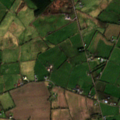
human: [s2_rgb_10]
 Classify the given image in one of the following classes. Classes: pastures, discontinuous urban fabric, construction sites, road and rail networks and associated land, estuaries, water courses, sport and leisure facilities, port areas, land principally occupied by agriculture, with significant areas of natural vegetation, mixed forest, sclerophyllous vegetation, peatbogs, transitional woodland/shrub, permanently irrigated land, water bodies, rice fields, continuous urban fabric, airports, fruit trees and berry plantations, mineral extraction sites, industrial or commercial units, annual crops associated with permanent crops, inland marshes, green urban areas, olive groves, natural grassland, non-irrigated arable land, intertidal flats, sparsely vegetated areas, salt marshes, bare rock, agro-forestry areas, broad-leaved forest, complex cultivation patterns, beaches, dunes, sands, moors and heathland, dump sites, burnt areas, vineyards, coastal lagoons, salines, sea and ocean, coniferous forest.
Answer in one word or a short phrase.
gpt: pastures